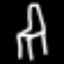
Label: chair